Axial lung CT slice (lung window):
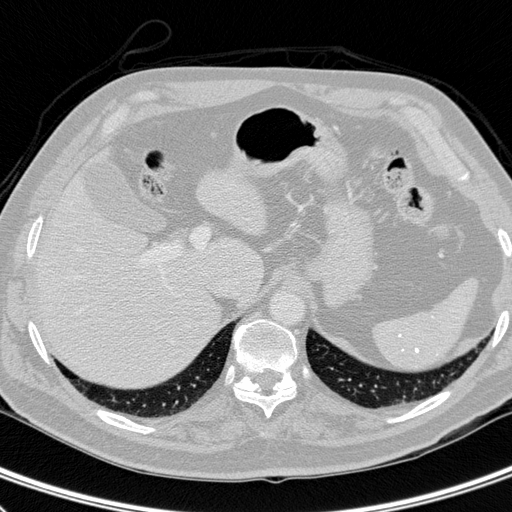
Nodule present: no